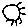
Label: sun